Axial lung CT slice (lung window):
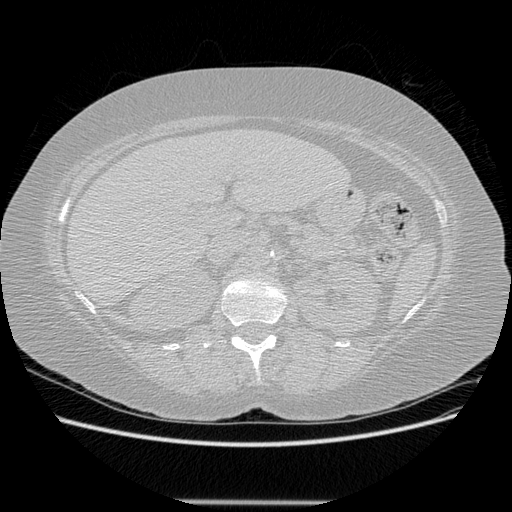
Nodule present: no